Question: You are trying to enter not all the bars of the bar graph as the standard errors, however, to calculate the errors separately and enter a geom_errorbar function or it is not being executed. How can I solve?

'''
library(RColorBrewer)
library(ggplot2)
dados4$VARIAVEIS = as.factor(dados4$VARIAVEIS)
dados4$PERIODO = as.factor(dados4$PERIODO)
dados4$GRUPOS = as.factor(dados4$GRUPOS)
errors <- dados4 %>%
group_by(VARIAVEIS:GRUPOS) %>%
summarise(mean = mean(Resposta),
sd = sd(Resposta),
sem = sd(Resposta)/sqrt(length(Resposta)))
gap3 <- aggregate(Resposta ~ VARIAVEIS + PERIODO + GRUPOS + errors, data=dados4, FUN=mean)
graf2=ggplot(gap3, aes(x = VARIAVEIS, y = Resposta, fill = factor(PERIODO))) +
geom_col(position = "dodge") + facet_grid(~ GRUPOS) + theme(strip.text.x=element_text(size = 15)) +
labs(title = "",
x = "Variaveis",
y = expression(paste('Comprimentos e Diametros'," ",'(',mu, m,')')),
fill = "Periodos") +
theme(legend.title = element_text(size = 15),legend.text = element_text(size = 15),
axis.text.x = element_text(color = "black", hjust=1),
axis.title = element_text(size = 15),
axis.text = element_text(size = 12))
graf2+scale_fill_manual(values=c("#DE2D26", "#4D4D4D","#FB6A4A","black"))
'''
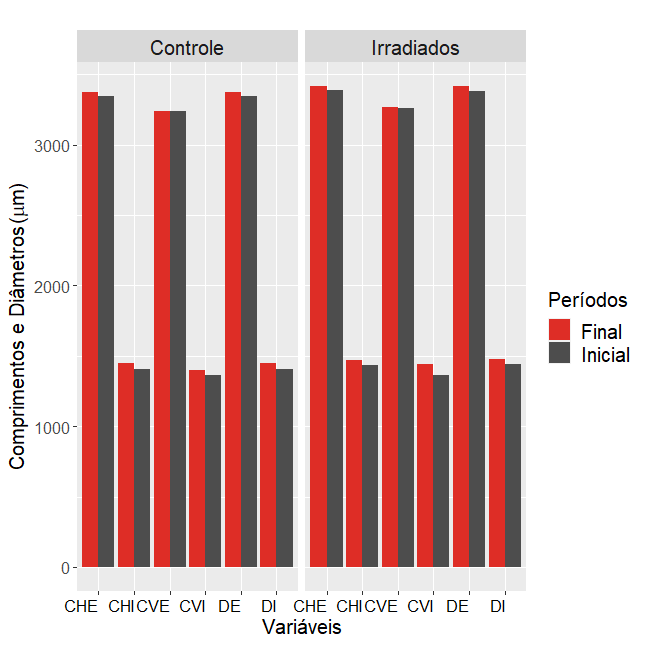
Answer: Try this approach, be careful about what you aggregate and try to integrate in one dataframe all variables:
'''
library(RColorBrewer)
library(ggplot2)
library(dplyr)
#Load data
dados4 <- read.csv('DADOSGRAPHBARRA.csv',stringsAsFactors = F,sep=';')
dados4$VARIAVEIS = as.factor(dados4$VARIAVEIS)
dados4$PERIODO = as.factor(dados4$PERIODO)
dados4$GRUPOS = as.factor(dados4$GRUPOS)
#Compute summaries
errors <- dados4 %>%
group_by(VARIAVEIS,PERIODO,GRUPOS) %>%
summarise(mean = mean(Resposta),
sd = sd(Resposta),
sem = sd(Resposta)/sqrt(length(Resposta)))
gap3 <- aggregate(Resposta ~ VARIAVEIS + PERIODO + GRUPOS, data=dados4, FUN=mean)
#Merge
gap31 <- gap3 %>% left_join(errors)
'''
Now, the plot:
'''
#Plot
ggplot(gap31, aes(x = VARIAVEIS, y = Resposta, fill = factor(PERIODO))) +
geom_col(position = "dodge") +
geom_errorbar(aes(ymin=mean-1.96*sd,ymax=mean+1.96*sd),position = position_dodge(0.9))+
facet_grid(~ GRUPOS) +
theme(strip.text.x=element_text(size = 15)) +
labs(title = "",
x = "Variaveis",
y = expression(paste('Comprimentos e Diametros'," ",'(',mu, m,')')),
fill = "Periodos") +
theme(legend.title = element_text(size = 15),legend.text = element_text(size = 15),
axis.text.x = element_text(color = "black", hjust=1),
axis.title = element_text(size = 15),
axis.text = element_text(size = 12))+
scale_fill_manual(values=c("#DE2D26", "#4D4D4D","#FB6A4A","black"))
'''
Output:
<URL>